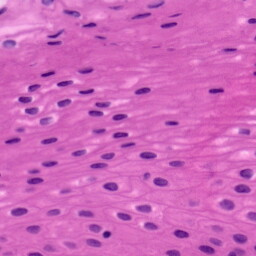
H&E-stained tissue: Tonsil